A spectrogram of one vibration snapshot from a rotating bearing is shown (time on one axis, frequency on the other). Based on the visible evidence, which condition applies: normal, inner_race, outer_race, ball?
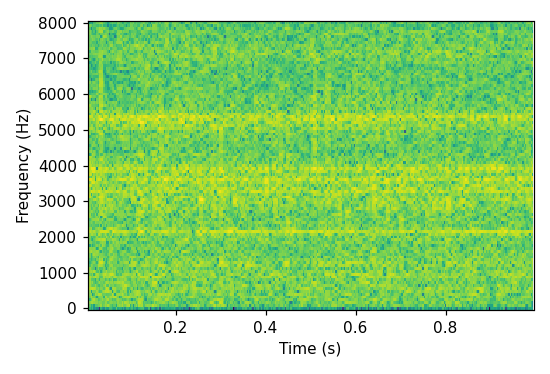
Answer: inner_race